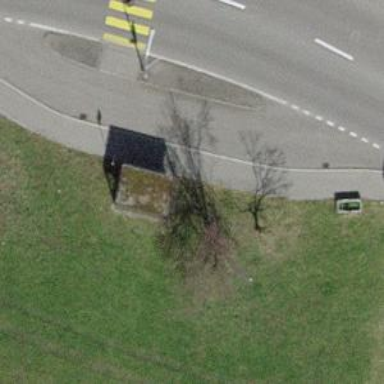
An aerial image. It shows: Bus stop with platform for public transport.